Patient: sex M, age 67
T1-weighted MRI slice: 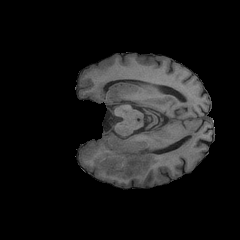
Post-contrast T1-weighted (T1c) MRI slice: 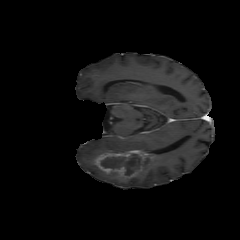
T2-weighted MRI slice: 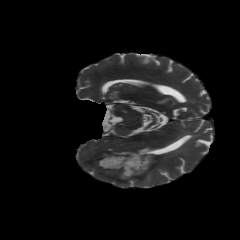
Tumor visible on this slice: yes
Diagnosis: Glioblastoma, IDH-wildtype
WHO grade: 4